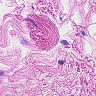
Metastatic tissue present: no